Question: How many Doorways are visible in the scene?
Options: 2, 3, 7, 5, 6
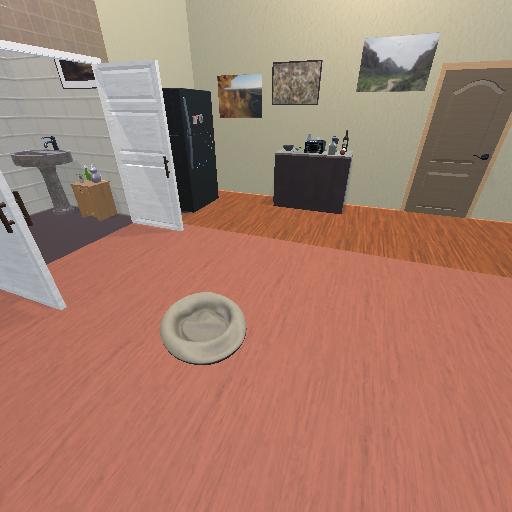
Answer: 2